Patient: sex M, age 47
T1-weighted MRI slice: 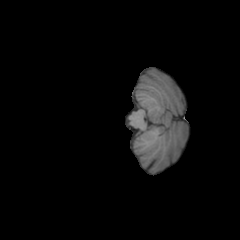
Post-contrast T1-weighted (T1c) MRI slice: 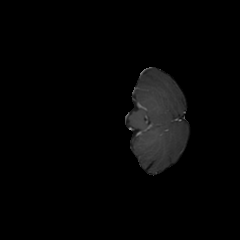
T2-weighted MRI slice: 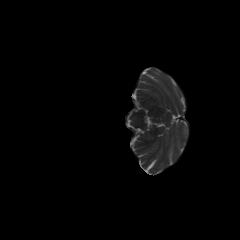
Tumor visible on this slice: no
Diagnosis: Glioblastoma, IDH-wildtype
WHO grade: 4